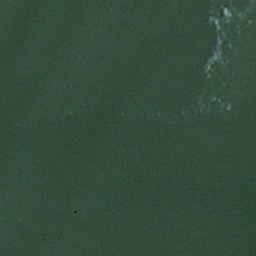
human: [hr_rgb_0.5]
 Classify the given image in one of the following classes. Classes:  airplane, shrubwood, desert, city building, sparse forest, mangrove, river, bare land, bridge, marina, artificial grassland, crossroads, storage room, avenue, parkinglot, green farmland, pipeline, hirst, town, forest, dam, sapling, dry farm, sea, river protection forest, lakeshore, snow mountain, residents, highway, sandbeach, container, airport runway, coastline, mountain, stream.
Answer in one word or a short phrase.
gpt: sea